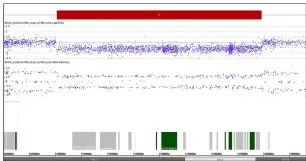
(A) Result of chromosome microarray analysis. A 7.87 Mb deletion at chromosome 7q31.1q31.31 (109708675-117578862). Signal intensity is plotted on a log2 scale, the deleted segment is shown as a red bar. Allele differences confirm the deletion.
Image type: chart (chart)